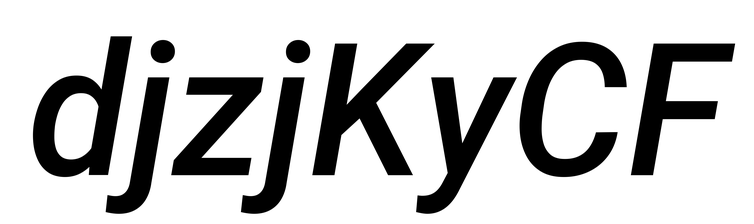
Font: Roboto-Italic_Medium_Italic